Question: This is actually a form to update the team members who work for a specific client, When i deselect a member then it's status turns to '0'.
I have a table with all unique records. table consists of four columns -
'''
first column is 'id' which is unique and auto_incremented.
second column is 'client_id'.
third column is 'member_id'. (these second and third columns together make the primary key.)
fourth column is 'current' which shows the status (default is 1.).
'''
Now i have a form which sends the values of 'client_id' and 'member_id'. But this forms also contains the values that are already in the table 'BUT NOT ALL'.
I need a query which
'''
(i) 'INSERT' the values that are not already in the table,
(ii) 'UPDATE' the 'current' column to value '0' which are in the table but not in the form values.
'''
here is a screenshot of my form.

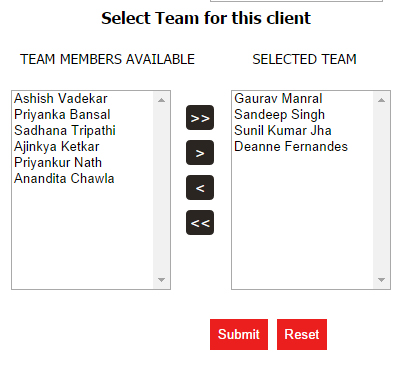
Answer: If (select count(*) from yourtable where client_id = and member_id = ) > 0 THEN
update yourtable set current = 0;
ELSE
insert into yourtable (client_id,member_id,current) values (value1,value2,value3)